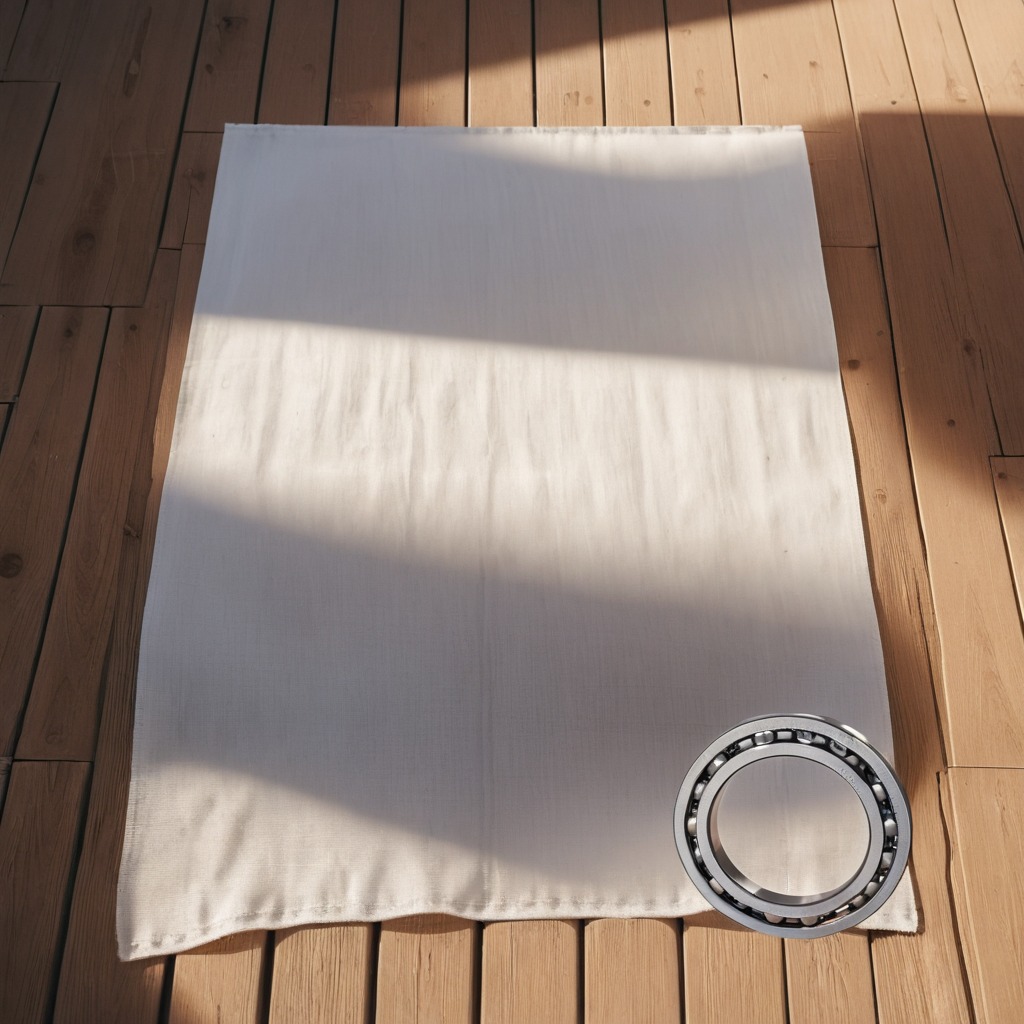
A metal ball bearing is lying on the wooden table.